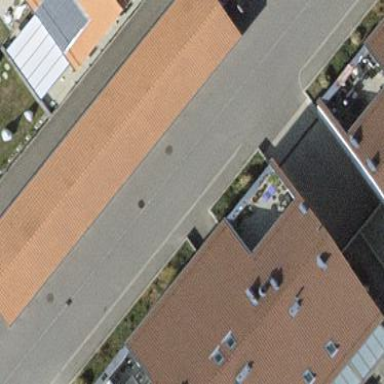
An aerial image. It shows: Carport building.